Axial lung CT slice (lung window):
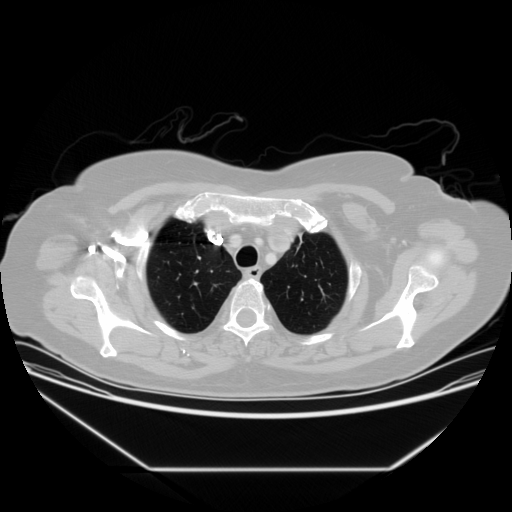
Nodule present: no